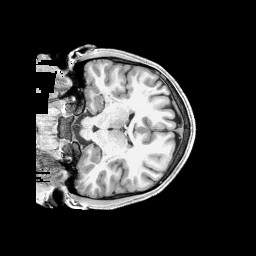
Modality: T1w
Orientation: coronal